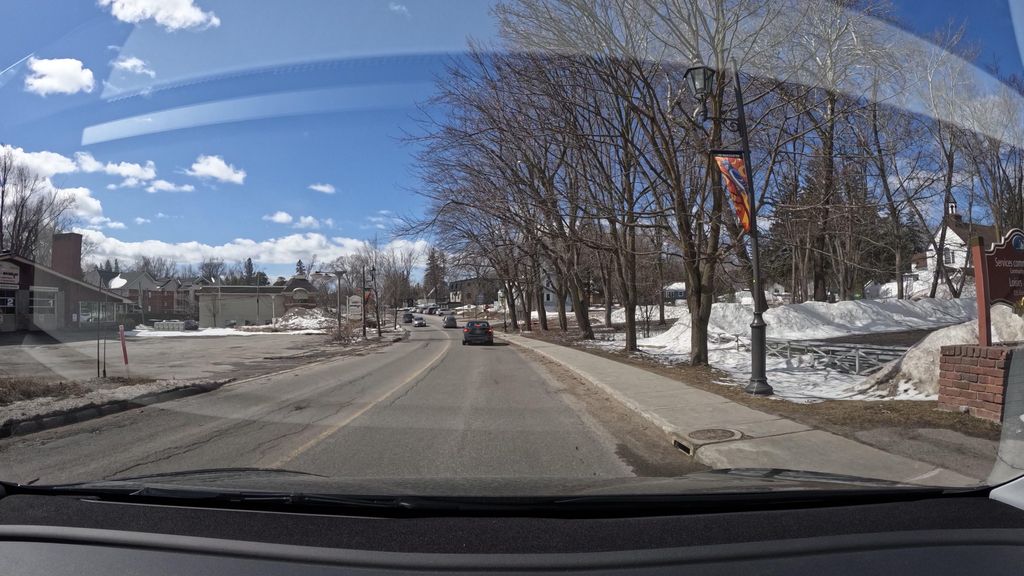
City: montreal